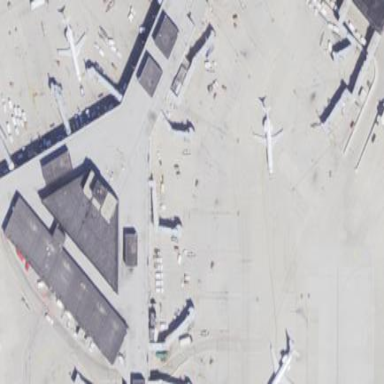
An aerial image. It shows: Terminal building located at airport.